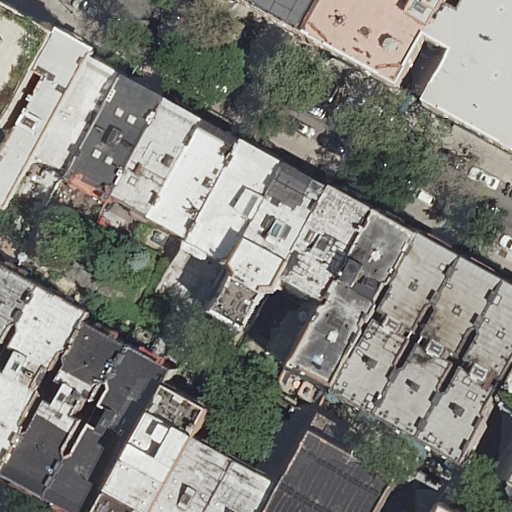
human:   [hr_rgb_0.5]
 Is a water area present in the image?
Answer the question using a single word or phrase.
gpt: no

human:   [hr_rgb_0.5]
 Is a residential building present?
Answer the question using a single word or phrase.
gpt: yes

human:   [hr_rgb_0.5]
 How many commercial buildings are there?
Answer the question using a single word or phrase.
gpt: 0

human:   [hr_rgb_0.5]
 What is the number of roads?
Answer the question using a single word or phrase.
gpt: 1

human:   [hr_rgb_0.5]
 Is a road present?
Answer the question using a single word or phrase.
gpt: yes

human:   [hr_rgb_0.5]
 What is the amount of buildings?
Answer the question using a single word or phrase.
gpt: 26

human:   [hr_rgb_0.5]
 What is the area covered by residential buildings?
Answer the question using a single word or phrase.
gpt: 7076m2

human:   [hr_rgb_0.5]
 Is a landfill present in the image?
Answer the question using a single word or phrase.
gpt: no

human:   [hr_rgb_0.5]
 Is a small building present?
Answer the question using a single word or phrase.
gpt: yes

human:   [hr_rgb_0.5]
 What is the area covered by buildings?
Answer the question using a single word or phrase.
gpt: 7076m2

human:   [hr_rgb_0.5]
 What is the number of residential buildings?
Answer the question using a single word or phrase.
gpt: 26

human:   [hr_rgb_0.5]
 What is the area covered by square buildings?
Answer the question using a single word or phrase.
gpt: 0m2

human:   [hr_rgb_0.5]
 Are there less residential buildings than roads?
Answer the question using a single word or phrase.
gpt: no

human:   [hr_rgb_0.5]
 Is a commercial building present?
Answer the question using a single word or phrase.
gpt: no

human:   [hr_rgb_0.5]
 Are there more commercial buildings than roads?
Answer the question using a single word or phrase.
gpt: no

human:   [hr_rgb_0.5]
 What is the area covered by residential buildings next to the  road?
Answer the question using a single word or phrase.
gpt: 7076m2

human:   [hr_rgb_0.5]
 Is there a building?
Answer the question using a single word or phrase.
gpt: yes

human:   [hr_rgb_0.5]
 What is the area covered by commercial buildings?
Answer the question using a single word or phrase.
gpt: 0m2

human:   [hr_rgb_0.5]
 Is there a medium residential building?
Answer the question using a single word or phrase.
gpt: yes

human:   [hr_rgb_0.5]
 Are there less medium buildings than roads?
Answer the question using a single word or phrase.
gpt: no

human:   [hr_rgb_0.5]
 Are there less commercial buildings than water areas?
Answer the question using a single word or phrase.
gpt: no

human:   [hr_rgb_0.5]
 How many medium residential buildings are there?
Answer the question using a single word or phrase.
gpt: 17

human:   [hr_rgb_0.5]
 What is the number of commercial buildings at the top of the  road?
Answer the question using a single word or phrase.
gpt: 0

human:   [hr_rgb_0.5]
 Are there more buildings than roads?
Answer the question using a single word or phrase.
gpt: yes

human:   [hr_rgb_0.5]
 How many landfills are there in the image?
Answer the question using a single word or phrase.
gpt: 0

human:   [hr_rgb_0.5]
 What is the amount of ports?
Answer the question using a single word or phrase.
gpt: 0

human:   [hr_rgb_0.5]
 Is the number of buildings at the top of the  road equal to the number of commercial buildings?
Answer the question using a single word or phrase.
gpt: no

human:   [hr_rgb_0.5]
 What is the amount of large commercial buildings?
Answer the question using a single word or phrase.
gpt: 0

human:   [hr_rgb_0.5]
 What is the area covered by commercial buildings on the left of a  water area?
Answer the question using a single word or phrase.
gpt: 0m2

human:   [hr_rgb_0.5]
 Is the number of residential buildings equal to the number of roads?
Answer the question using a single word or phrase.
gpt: no

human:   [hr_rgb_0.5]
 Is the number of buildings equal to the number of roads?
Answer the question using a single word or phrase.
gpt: no

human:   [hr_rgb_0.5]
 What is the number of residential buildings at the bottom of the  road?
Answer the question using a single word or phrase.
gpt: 20

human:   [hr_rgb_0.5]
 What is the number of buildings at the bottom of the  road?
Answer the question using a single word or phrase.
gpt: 20

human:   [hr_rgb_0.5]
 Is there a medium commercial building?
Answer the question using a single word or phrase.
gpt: no

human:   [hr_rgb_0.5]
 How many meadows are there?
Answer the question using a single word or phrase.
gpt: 0

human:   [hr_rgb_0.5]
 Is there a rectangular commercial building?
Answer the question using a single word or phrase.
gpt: no

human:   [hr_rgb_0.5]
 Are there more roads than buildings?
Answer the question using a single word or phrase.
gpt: no

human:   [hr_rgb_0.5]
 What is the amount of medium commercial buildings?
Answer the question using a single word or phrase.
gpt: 0

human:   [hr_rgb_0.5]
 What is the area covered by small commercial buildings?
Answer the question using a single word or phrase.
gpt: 0m2

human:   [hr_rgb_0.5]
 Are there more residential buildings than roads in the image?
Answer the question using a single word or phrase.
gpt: yes

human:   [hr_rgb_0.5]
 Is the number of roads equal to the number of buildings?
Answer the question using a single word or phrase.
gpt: no

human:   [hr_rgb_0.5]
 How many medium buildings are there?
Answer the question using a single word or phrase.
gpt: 17

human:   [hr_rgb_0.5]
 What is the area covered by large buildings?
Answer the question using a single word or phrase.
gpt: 2575m2

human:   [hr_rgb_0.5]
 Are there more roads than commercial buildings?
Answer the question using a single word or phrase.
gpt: yes

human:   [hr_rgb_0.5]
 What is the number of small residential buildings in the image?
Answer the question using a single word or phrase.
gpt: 7

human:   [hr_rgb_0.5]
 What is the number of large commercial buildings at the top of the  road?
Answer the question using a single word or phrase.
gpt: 0

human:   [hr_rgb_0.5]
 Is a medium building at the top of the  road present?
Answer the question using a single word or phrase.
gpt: no

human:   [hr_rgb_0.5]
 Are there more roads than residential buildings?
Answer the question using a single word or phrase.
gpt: no

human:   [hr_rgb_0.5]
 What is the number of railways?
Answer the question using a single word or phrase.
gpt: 0

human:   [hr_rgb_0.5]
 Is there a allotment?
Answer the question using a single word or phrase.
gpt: no

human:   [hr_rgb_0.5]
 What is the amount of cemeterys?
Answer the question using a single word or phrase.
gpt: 0

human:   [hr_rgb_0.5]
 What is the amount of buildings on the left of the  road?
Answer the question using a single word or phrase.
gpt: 14

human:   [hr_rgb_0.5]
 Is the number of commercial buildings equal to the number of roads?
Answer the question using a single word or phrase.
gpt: no

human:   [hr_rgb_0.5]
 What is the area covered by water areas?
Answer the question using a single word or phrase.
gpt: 0m2

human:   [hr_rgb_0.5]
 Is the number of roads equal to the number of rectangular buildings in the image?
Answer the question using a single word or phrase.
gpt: no

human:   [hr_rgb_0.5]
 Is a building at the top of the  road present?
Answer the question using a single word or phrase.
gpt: yes

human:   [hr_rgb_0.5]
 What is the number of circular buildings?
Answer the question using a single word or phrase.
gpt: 0

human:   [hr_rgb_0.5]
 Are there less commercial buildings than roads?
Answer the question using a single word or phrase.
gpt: yes

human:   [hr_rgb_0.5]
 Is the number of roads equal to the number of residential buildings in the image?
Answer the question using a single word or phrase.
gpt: no

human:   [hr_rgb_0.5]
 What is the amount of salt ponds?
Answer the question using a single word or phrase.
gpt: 0

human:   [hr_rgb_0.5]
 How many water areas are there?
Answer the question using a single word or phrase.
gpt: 0

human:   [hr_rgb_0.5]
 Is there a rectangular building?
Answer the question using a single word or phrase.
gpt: yes

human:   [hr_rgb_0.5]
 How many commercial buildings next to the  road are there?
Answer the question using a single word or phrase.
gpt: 0

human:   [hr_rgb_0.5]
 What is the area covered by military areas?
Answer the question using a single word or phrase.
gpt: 0m2